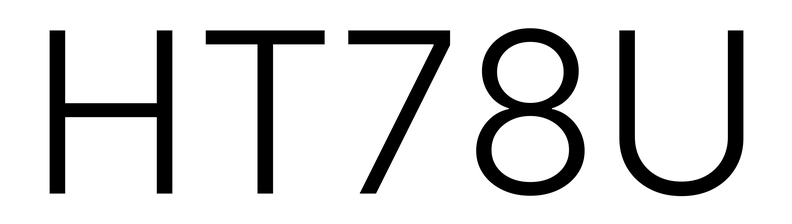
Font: Inter_Light